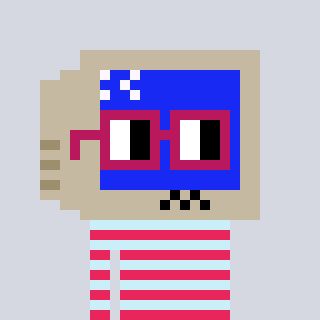
a pixel art character with square dark red glasses, a old monitor-shaped head and a cold-colored body on a cool background